Field crop: maize
Growth stage: 2
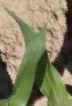
Species: maize